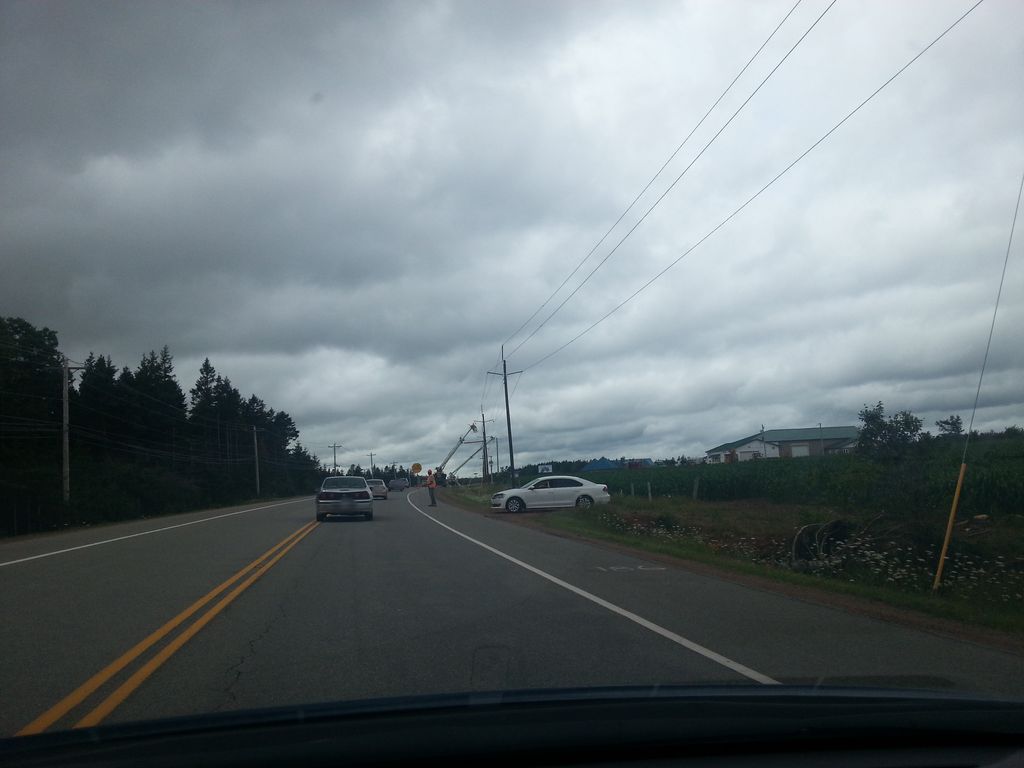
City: charlottetown